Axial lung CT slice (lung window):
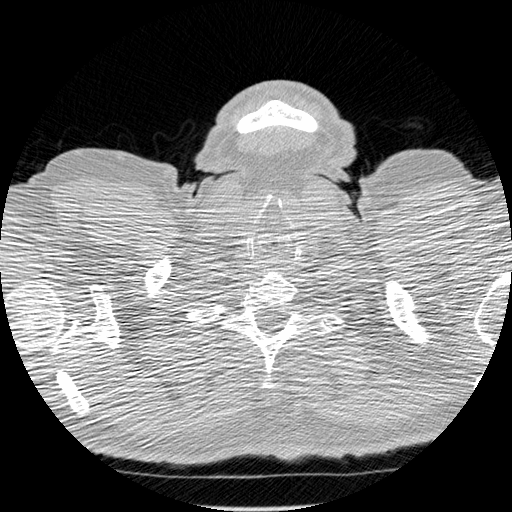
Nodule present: no